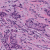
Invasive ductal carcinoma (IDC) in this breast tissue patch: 1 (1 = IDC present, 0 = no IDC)